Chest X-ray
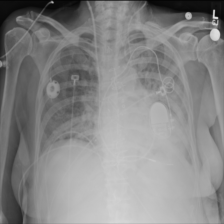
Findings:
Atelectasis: negative
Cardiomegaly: negative
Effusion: positive
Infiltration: negative
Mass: negative
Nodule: negative
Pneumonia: negative
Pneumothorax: negative
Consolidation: negative
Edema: negative
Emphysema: negative
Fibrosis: negative
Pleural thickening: negative
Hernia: negative